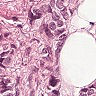
Metastatic tissue present: yes